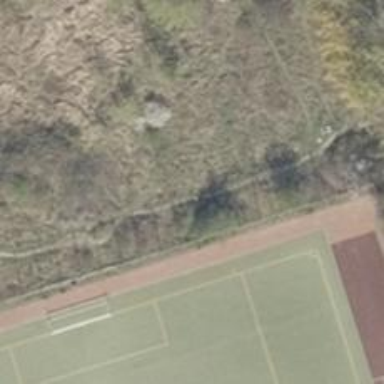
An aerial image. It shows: Ground path.